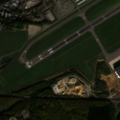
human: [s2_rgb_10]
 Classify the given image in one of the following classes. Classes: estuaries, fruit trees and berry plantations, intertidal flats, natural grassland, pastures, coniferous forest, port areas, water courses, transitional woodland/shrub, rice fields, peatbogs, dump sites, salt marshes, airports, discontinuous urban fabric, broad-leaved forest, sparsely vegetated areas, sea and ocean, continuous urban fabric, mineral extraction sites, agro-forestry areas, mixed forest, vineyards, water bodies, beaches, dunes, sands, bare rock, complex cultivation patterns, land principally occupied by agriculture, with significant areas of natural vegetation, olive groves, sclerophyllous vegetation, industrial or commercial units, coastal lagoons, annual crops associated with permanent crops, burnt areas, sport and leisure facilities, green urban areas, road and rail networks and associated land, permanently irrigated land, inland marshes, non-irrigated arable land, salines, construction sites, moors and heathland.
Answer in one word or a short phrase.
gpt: discontinuous urban fabric, airports, complex cultivation patterns, broad-leaved forest, mixed forest